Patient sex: M
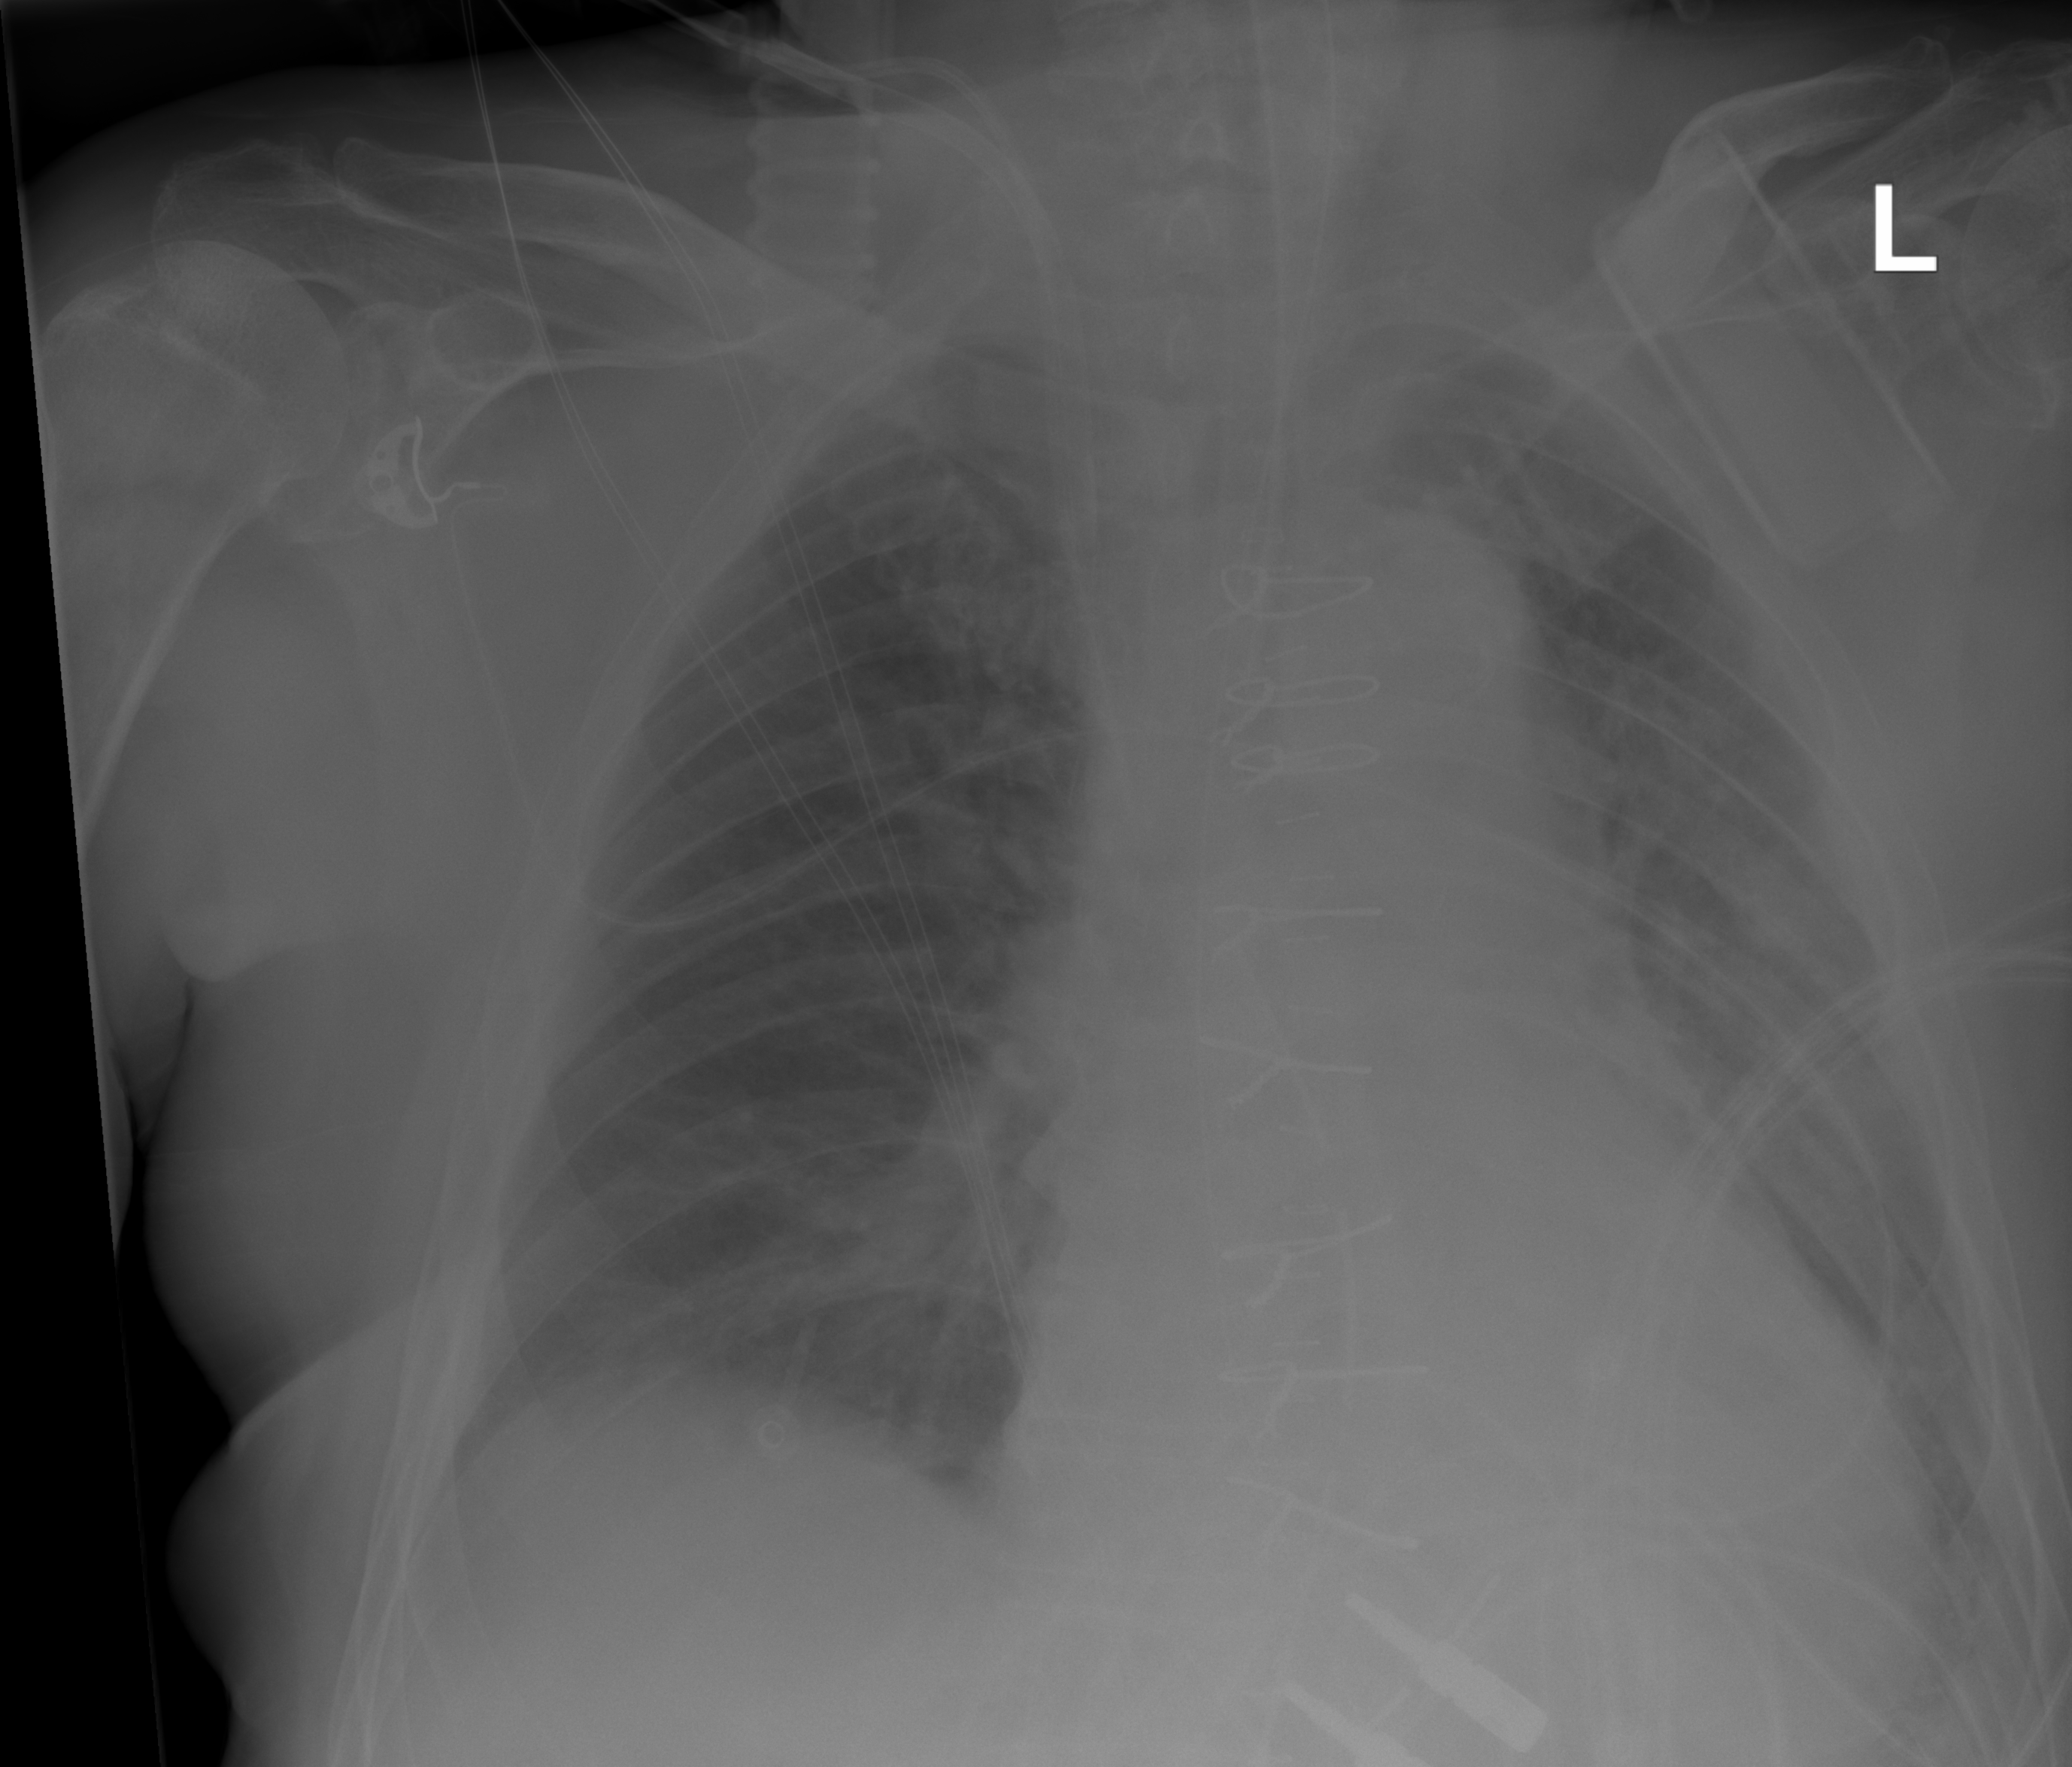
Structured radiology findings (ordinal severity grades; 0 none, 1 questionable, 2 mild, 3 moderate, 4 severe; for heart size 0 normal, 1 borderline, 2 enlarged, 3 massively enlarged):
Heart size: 0
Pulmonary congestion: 0
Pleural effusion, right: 0
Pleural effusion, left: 0
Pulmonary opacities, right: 0
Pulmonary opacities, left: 0
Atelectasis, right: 0
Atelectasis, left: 2